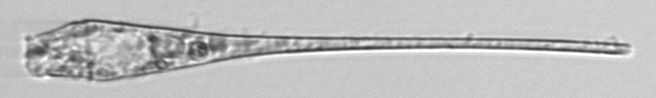
Label: Tripos_fusus